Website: bh-photo
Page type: billing-address
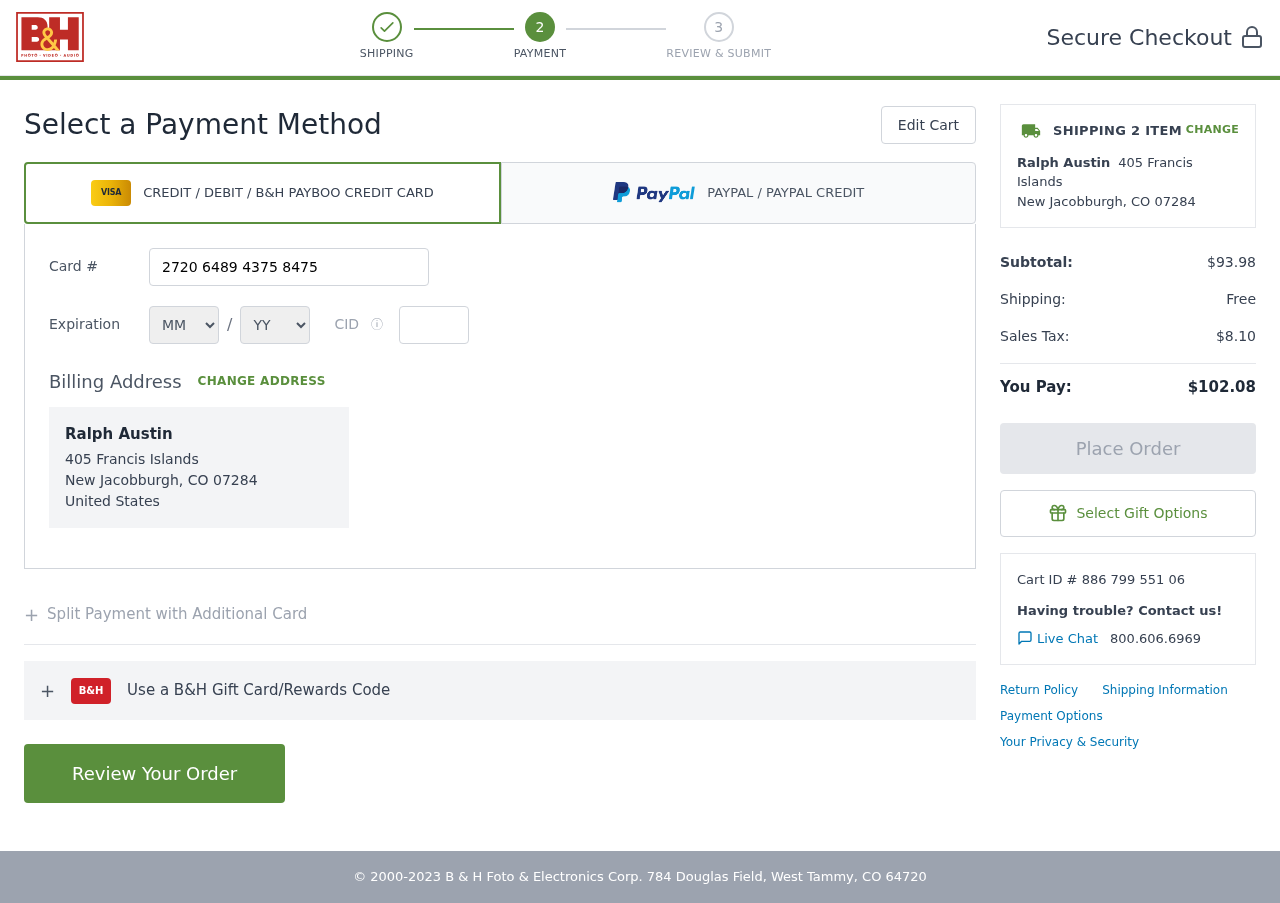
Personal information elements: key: PII_CARD_CVV
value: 837
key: PII_CARD_EXPIRY_MONTH
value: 10
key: PII_CARD_EXPIRY_YEAR
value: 27
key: PII_CARD_NUMBER
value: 2720 6489 4375 8475
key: PII_CITY_STATE_ZIP
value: New Jacobburgh, CO 07284
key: PII_COUNTRY
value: United States
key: PII_FULLNAME
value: Ralph Austin
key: PII_STREET
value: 405 Francis Islands
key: PII_FULLNAME2
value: Ralph Austin
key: PII_STREET2
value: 405 Francis Islands
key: PII_CITY_STATE_ZIP2
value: New Jacobburgh, CO 07284
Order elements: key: ORDER_NUM_ITEMS
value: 2
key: ORDER_SUBTOTAL
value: $93.98
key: ORDER_SHIPPING_COST
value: Free
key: ORDER_TAX
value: $8.10
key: ORDER_TOTAL
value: $102.08
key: ORDER_ID
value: Cart ID # 886 799 551 06